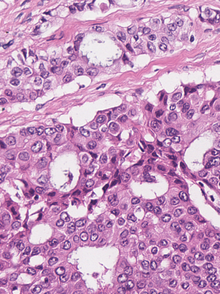
Tumor epithelial tissue: yes
Tumor-associated stroma tissue: yes
Normal tissue: no